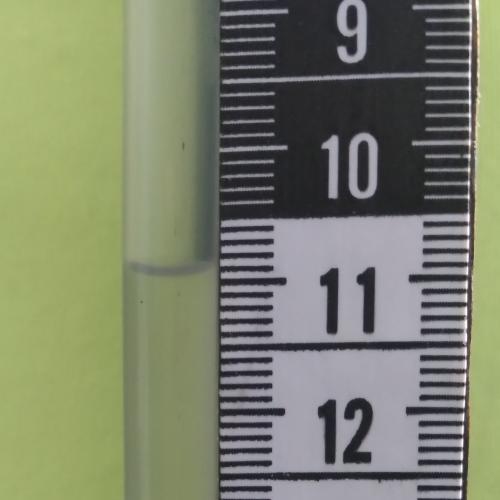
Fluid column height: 10.9 cm